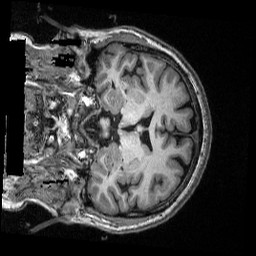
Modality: T1w
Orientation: coronal
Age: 43
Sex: male
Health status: ill
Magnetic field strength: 3 T
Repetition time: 2.53 s
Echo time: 0.00331 s